Question: How do I prevent a user from using special characters in display name on DNN?
I have managed to get it right for username by using the below, but it doesn't work, even though DNN help text indicates that this field is meant to apply to Username and display name.

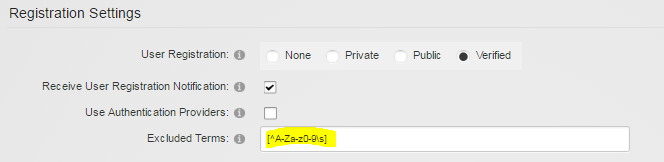
Answer: In the Site Settings, tab "User Account Settings" you can find a setting "User Name Validation". There you can add a validation expression. I think this is a regex.
Happy DNNing!
Michael